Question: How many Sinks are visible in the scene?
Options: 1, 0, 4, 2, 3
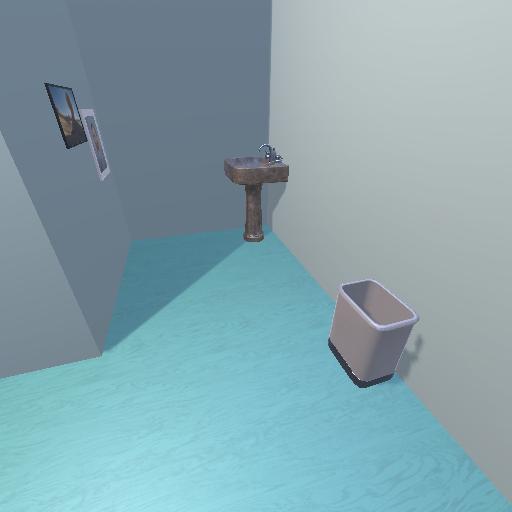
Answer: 1